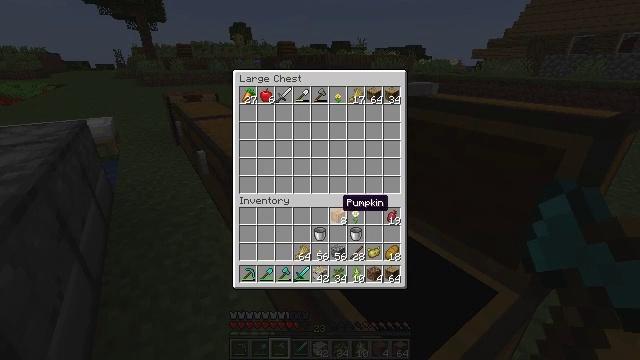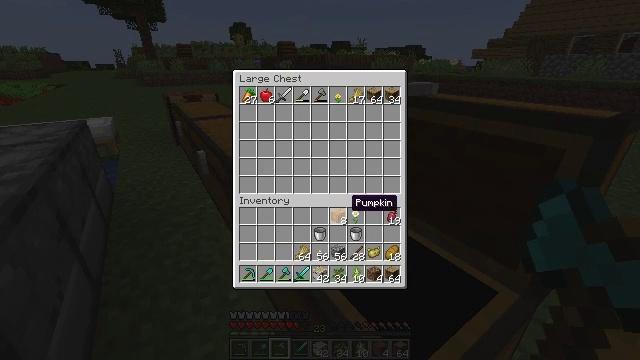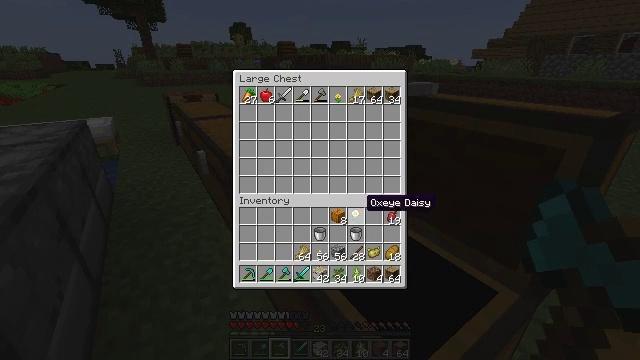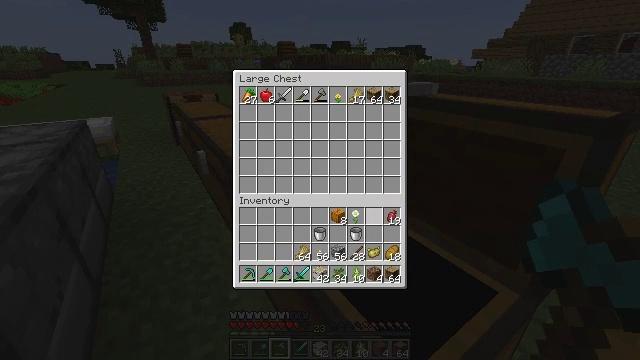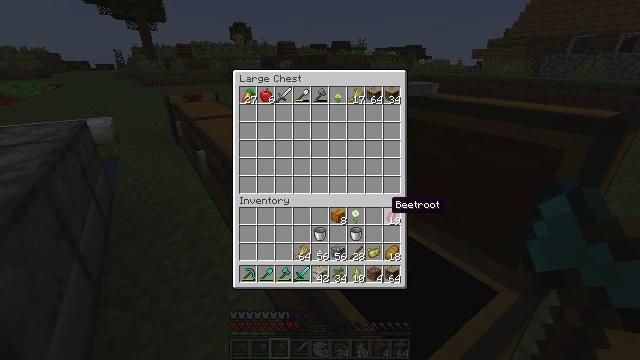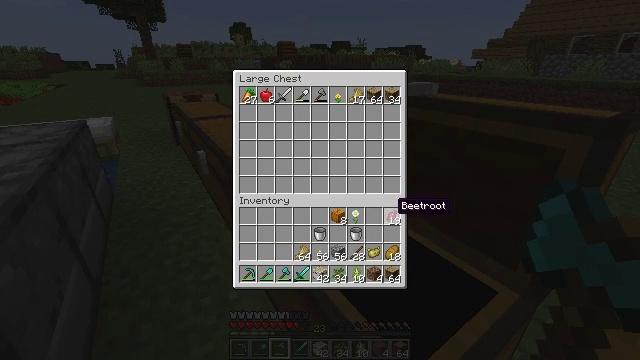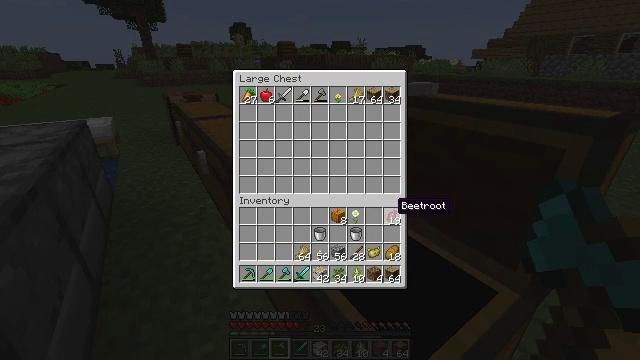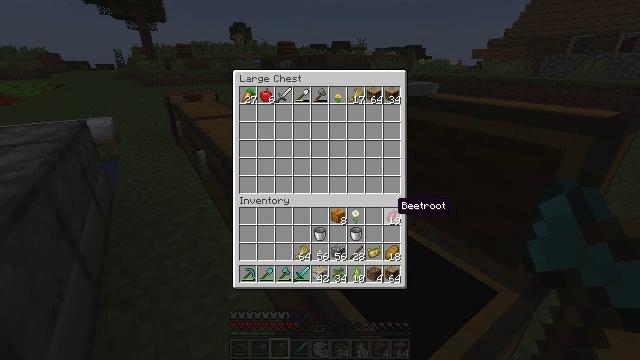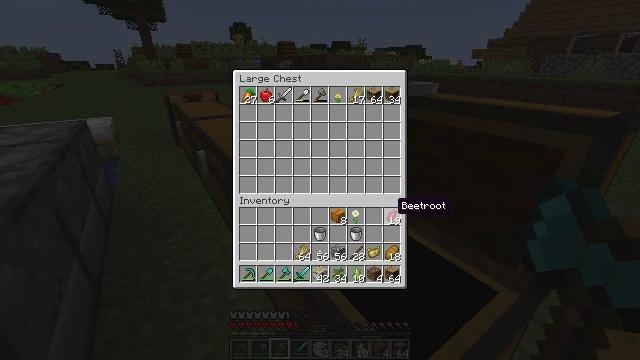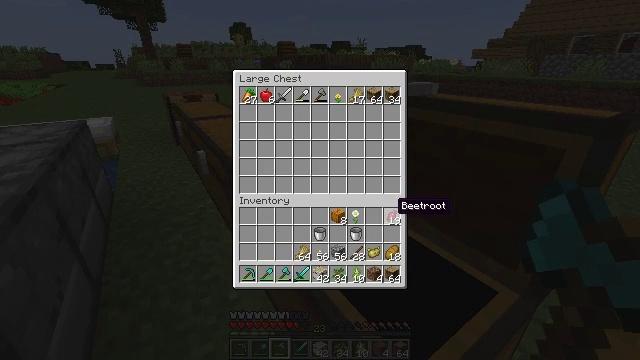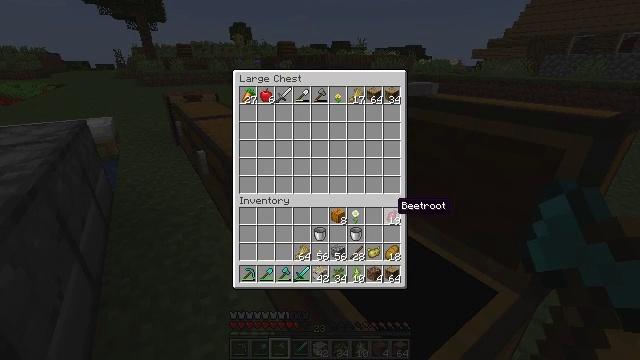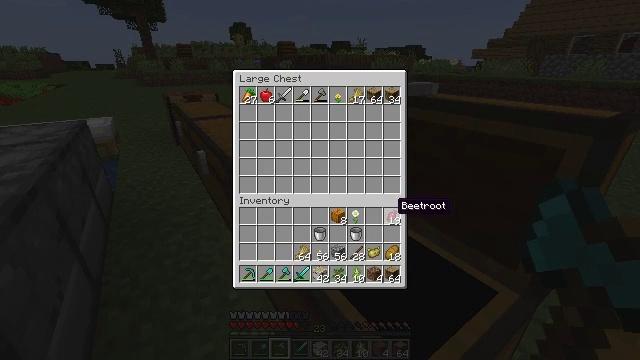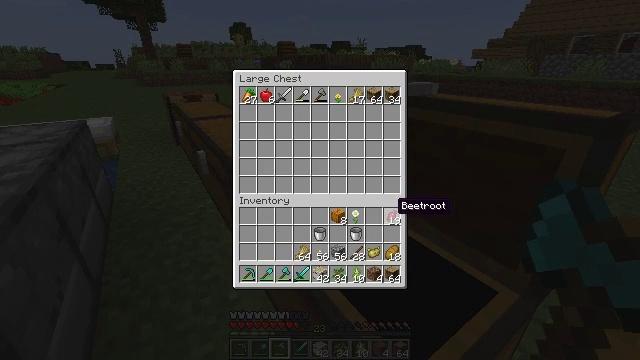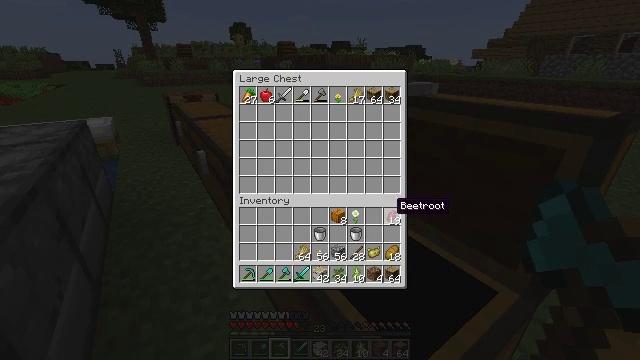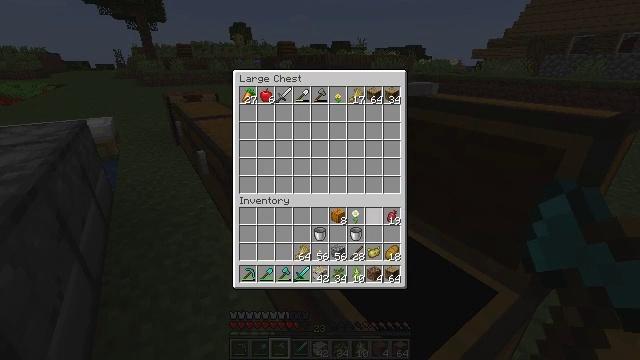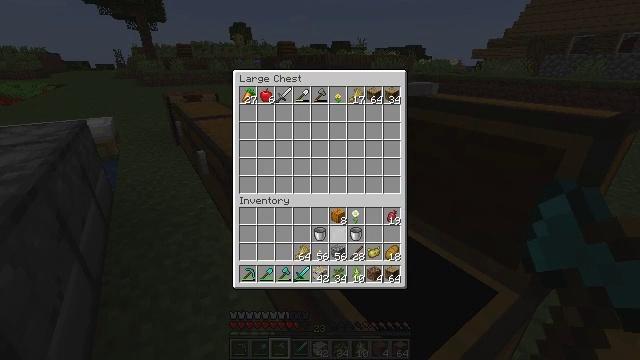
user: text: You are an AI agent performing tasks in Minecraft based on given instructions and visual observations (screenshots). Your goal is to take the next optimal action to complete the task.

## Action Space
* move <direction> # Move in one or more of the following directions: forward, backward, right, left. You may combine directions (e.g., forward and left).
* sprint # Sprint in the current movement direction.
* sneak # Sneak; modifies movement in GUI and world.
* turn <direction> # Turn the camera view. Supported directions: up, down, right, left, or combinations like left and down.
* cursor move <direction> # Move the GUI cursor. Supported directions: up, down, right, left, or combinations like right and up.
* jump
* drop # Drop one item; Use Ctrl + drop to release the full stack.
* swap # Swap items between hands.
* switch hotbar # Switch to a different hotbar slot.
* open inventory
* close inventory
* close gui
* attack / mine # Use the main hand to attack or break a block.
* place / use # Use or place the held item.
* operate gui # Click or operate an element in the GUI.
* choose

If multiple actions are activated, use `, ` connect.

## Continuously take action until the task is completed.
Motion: motion action
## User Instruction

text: Craft some pumpkin seeds.
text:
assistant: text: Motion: sneak, cursor move right
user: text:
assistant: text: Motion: sneak, cursor move right
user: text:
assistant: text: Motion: sneak, cursor move right
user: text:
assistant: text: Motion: sneak, cursor move right
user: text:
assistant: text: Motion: sneak
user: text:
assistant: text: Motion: sneak
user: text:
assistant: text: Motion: sneak
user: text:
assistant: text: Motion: sneak
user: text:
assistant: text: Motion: sneak
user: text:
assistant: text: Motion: sneak
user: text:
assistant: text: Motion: sneak
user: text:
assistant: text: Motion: sneak
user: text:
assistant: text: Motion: sneak
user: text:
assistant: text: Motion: sneak, cursor move left
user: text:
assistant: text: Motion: sneak, cursor move left and down
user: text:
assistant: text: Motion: sneak, cursor move left
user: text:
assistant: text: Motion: sneak, cursor move left
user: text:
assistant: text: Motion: sneak
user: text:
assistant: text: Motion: sneak
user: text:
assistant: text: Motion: sneak
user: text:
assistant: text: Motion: sneak
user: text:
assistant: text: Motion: sneak
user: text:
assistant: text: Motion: sneak
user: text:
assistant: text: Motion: sneak
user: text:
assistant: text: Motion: sneak
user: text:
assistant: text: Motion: sneak
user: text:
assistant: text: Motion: sneak
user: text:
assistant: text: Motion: sneak
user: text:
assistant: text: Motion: sneak
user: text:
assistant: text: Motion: sneak